Question: Does anyone know how to create a Delphi form without a title bar? I have seen some some links/tips but its not exactly what I want and I couldn't do it myself.
This is what I am trying to achieve:

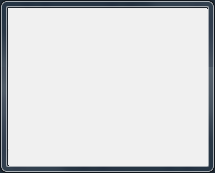
Answer: First, set 'BorderStyle' to 'bsNone' at design-time. Then declare the procedure 'CreateParams' like so:
'''
type
TForm1 = class(TForm)
private
protected
procedure CreateParams(var Params: TCreateParams); override; // ADD THIS LINE!
{ Private declarations }
public
{ Public declarations }
end;
'''
and implement it like
'''
procedure TForm1.CreateParams(var Params: TCreateParams);
begin
inherited;
Params.Style := Params.Style or WS_THICKFRAME;
end;
'''